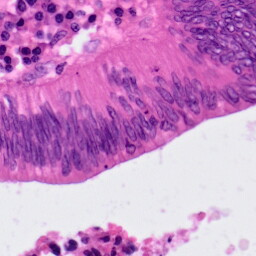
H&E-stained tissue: Colon